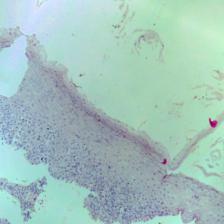
Diagnosis: Normal